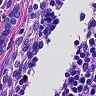
Metastatic tissue present: yes